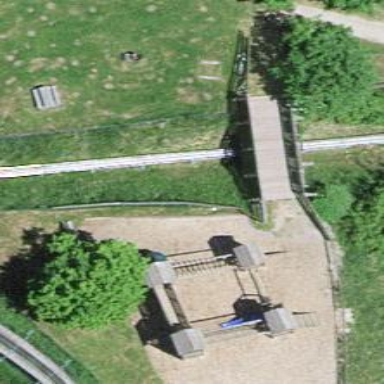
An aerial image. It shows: Playground designed with playground theme on leisure land.